Current action and preconditions to check: trajectory_clear

Your task: For each precondition in the list above, predict whether it will hold at this action.

Consider the current scene as observed from the mobile robot's camera, and analyze the predicted future states of all dynamic agents (e.g., people, animals, vehicles, or any moving entities) within the NEXT SECOND.

IMPORTANT: Only answer "very likely" if you are absolutely certain—based on strong, clear evidence—that a dynamic agent will violate the precondition in the predicted future state. Do NOT answer "very likely" for unlikely, ambiguous, or low-probability risks.

Ask yourself for each precondition: Is there a high probability, with clear and convincing evidence, that the predicted future states of any dynamic agent will interfere with the predicted future state of the currently executing action within the NEXT SECOND, causing that precondition to fail?

Assess the risk level based on these predictions. Use "likely" or "very likely" if motions create a clear risk of interference.

Use "neutral" or "improbable" if agents are nearby but their predicted paths are clearly diverging or non-conflicting.

Failure Risk Categories: "very improbable", "improbable", "neutral", "likely", "very likely"

Answer Format: Output ONLY the probability_of_failure value from these categories: "very improbable", "improbable", "neutral", "likely", "very likely"

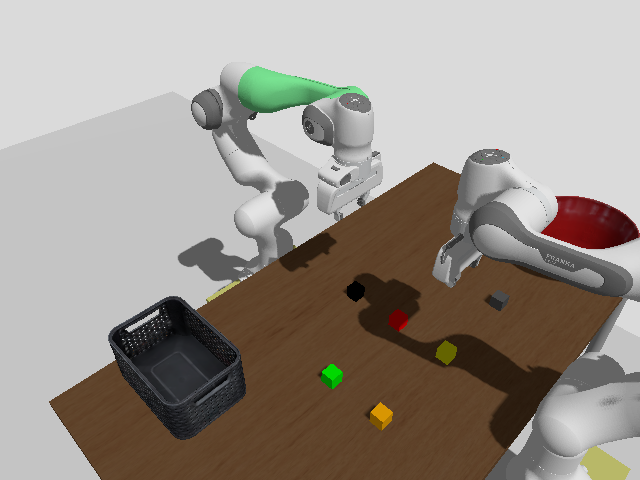

Answer: very improbable